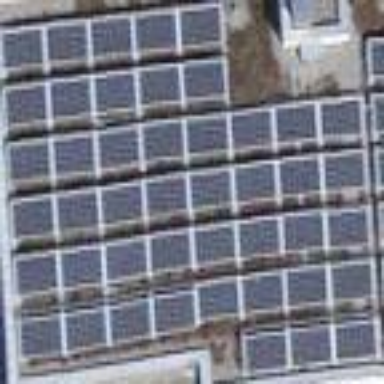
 consisting of solar photovoltaic panels."